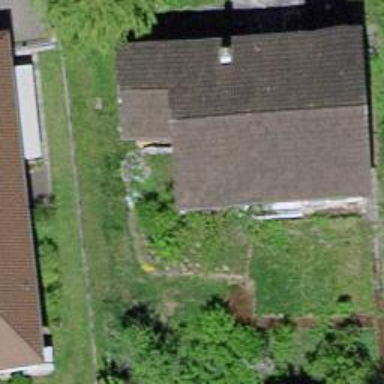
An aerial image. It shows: Simple house.